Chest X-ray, PA view. Patient: 38 years old, sex M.
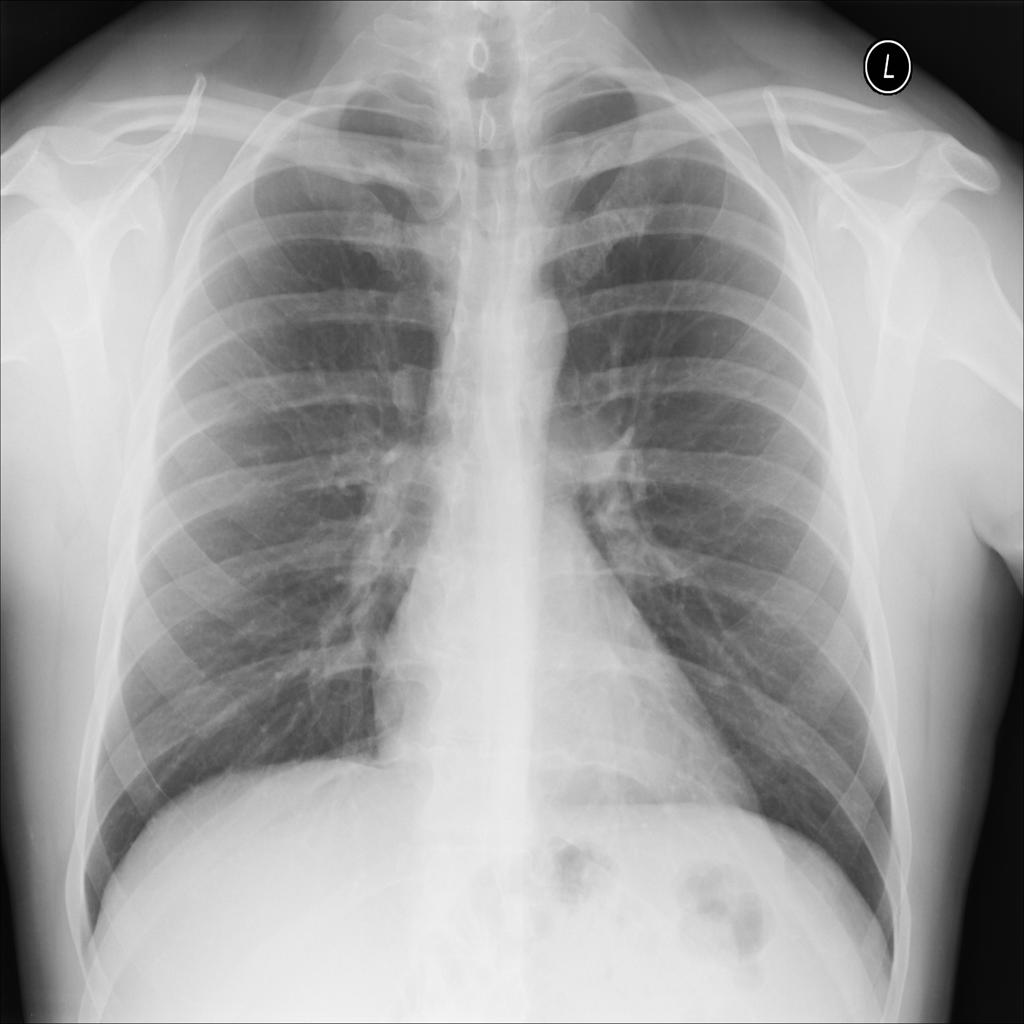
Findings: No Finding